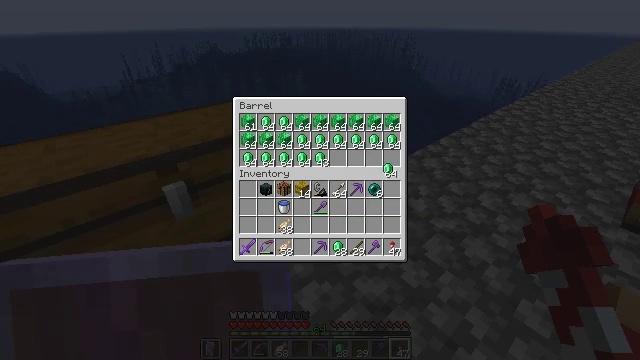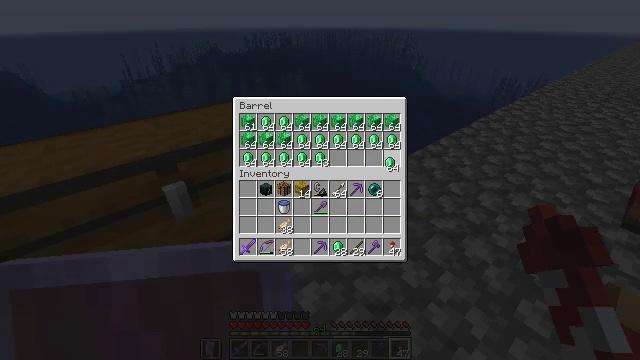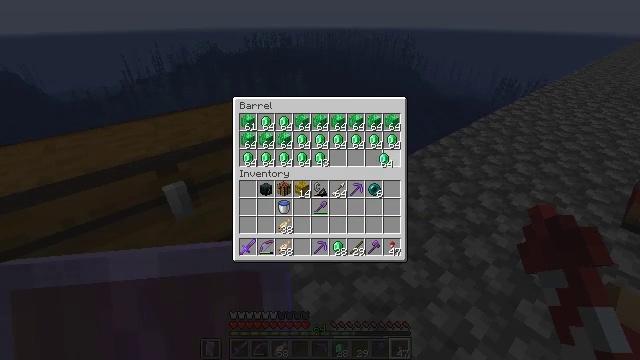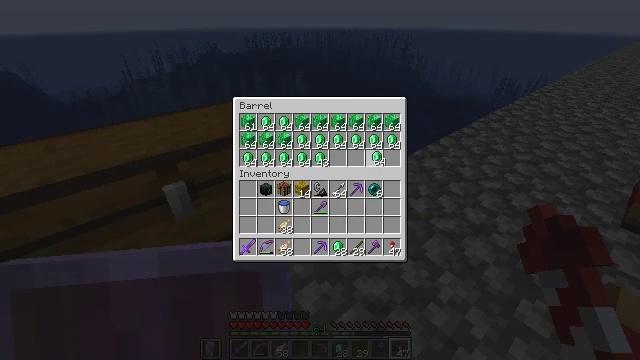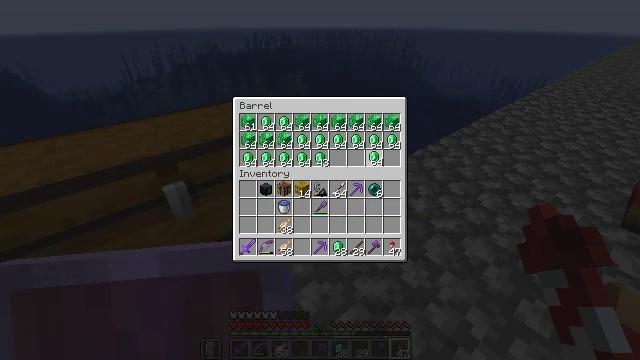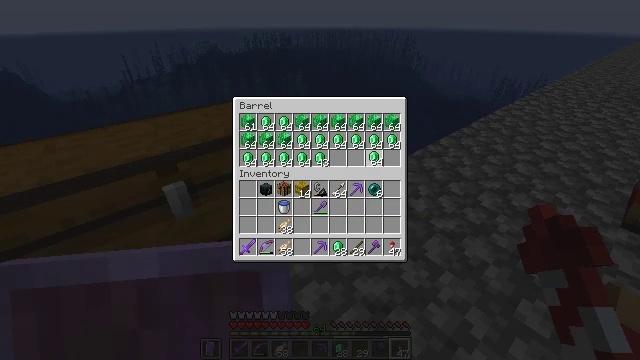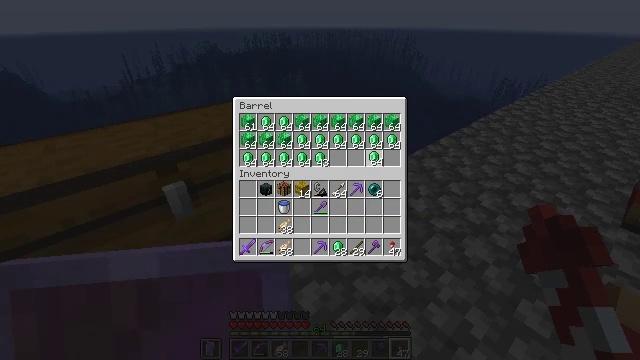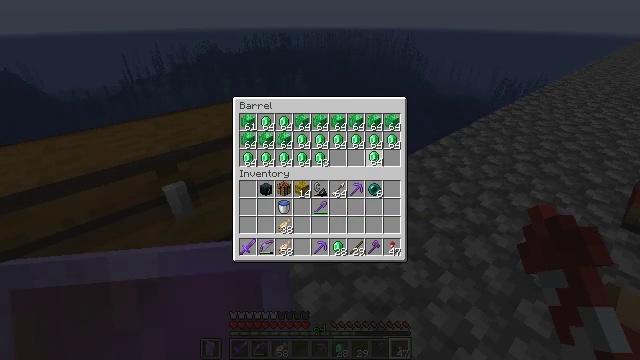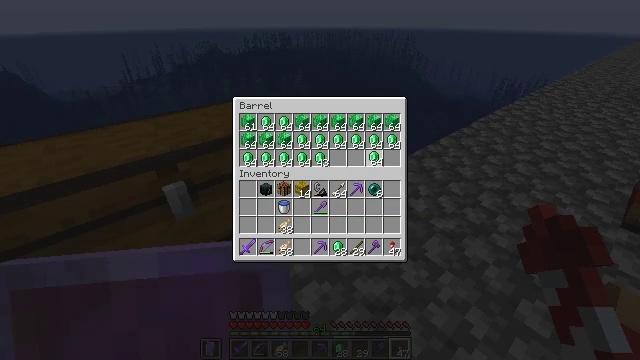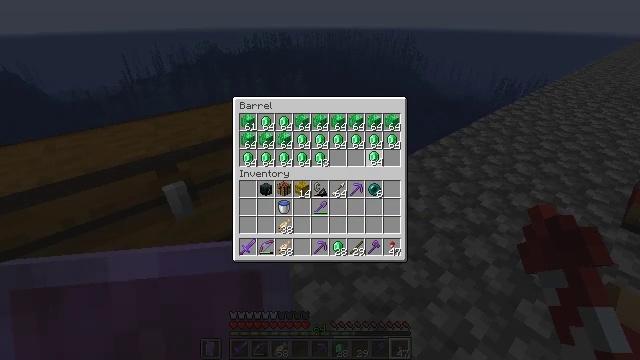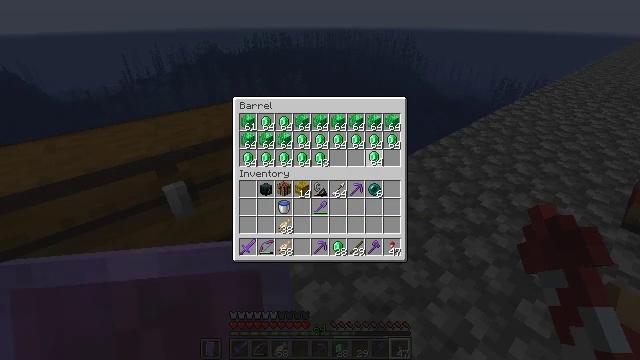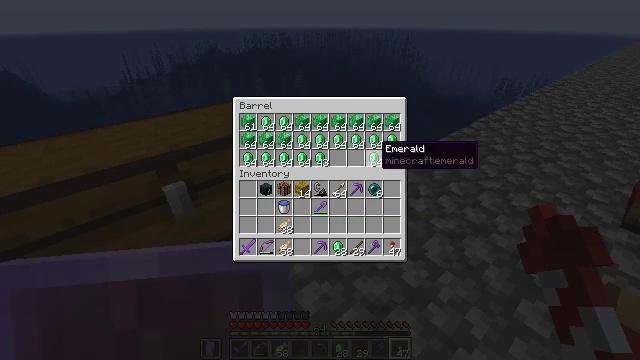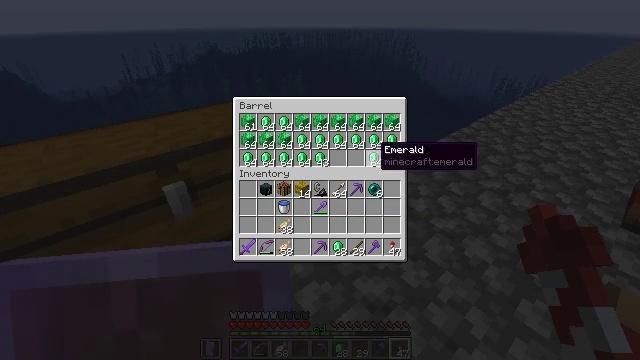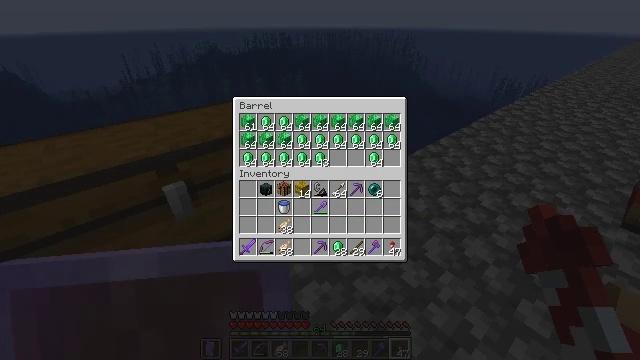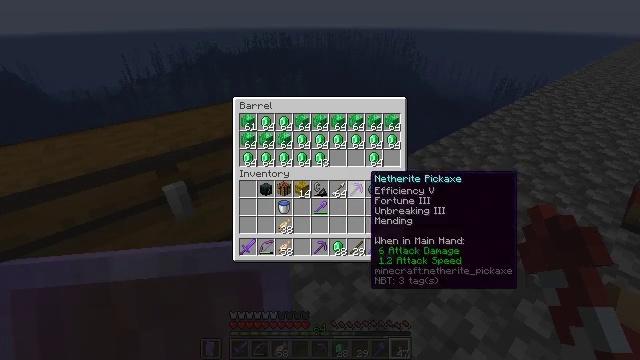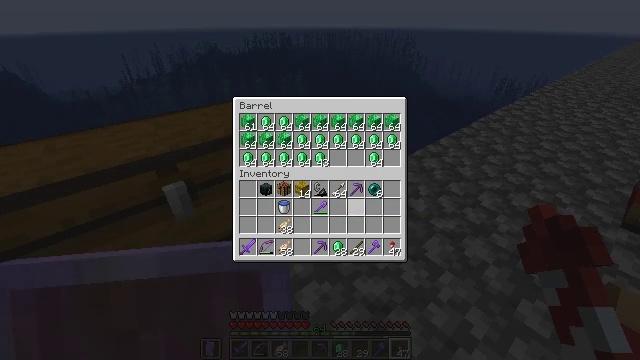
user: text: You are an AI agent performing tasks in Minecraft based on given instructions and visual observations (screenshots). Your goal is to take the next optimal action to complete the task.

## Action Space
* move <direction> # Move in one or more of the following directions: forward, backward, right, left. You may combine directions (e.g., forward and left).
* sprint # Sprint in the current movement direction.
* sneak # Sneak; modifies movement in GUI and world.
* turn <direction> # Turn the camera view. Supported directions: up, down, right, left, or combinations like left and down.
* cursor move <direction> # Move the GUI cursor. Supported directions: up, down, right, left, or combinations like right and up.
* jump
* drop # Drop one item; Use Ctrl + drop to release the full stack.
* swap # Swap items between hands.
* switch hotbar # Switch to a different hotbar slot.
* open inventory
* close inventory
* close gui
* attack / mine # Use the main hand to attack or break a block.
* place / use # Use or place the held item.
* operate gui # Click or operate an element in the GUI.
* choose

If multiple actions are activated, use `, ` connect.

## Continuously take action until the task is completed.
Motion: motion action
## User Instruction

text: Recycle the blast furnace by breaking it.
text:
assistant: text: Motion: no_op
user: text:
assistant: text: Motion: no_op
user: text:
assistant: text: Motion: turn left
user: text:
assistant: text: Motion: no_op
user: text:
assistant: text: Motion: no_op
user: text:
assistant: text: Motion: no_op
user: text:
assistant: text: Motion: no_op
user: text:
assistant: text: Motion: attack / mine
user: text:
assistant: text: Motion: attack / mine
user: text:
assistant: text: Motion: attack / mine
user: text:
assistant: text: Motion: no_op
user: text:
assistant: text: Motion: no_op
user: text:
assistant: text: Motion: turn down
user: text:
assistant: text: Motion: turn down
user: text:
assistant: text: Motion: turn down
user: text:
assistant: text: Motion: turn down
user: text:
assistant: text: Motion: turn left and down
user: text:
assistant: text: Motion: turn down
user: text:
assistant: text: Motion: no_op
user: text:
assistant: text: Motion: no_op
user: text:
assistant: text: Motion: no_op
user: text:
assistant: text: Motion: no_op
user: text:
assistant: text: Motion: no_op
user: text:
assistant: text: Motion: no_op
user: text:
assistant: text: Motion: no_op
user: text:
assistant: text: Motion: no_op
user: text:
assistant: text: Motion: attack / mine
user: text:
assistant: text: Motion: attack / mine
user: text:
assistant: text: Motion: attack / mine
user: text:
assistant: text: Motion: no_op